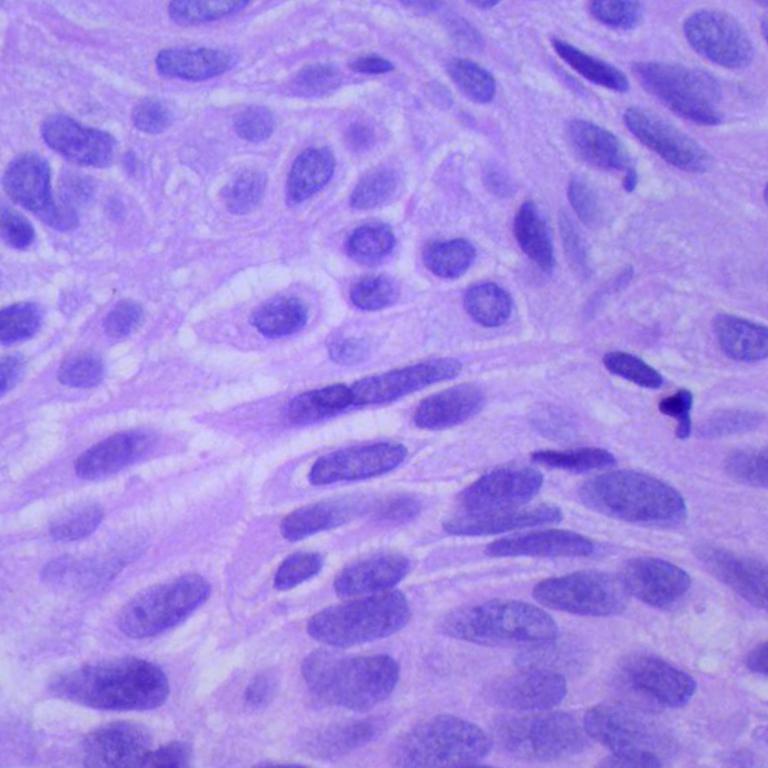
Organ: lung
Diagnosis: squamous carcinomas